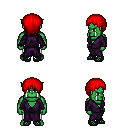
a pixel art fantasy rpg character, male body template, orc, green skin, purple robe, white pants, red plain hairstyle, ghillies, four views (front, back, left, right), 2x2 character sprite sheet, small pixel art, hard edges, no anti-aliasing